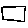
Label: square